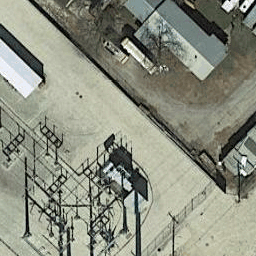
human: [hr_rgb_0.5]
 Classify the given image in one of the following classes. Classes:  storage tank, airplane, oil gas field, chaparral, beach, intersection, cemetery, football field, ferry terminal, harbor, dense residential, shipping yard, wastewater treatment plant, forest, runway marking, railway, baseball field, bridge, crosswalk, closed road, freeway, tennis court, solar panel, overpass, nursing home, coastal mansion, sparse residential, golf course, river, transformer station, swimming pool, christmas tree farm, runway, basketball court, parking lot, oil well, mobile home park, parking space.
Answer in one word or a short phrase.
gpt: transformer station